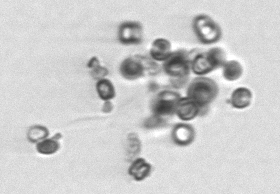
Label: Thalassiosira_sp_aff_mala